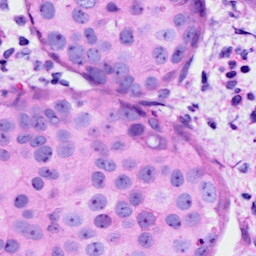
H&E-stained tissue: Breast